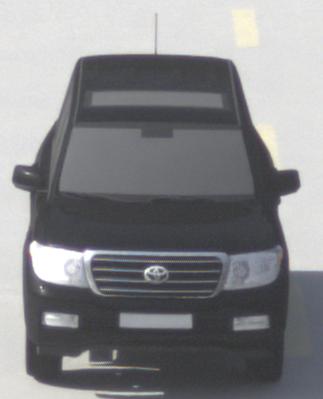
Make: Toyota
Model: Land Cruiser V8 4.7
Detailed model: Land Cruiser V8 (J20)
Model produced from: 2008/03
Model produced until: 2009/11
Doors: 5
Color: black
Road condition: dry road
Daytime: morning or afternoon
Contrast: medium contrast